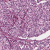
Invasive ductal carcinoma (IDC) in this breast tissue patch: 1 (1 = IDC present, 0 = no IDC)